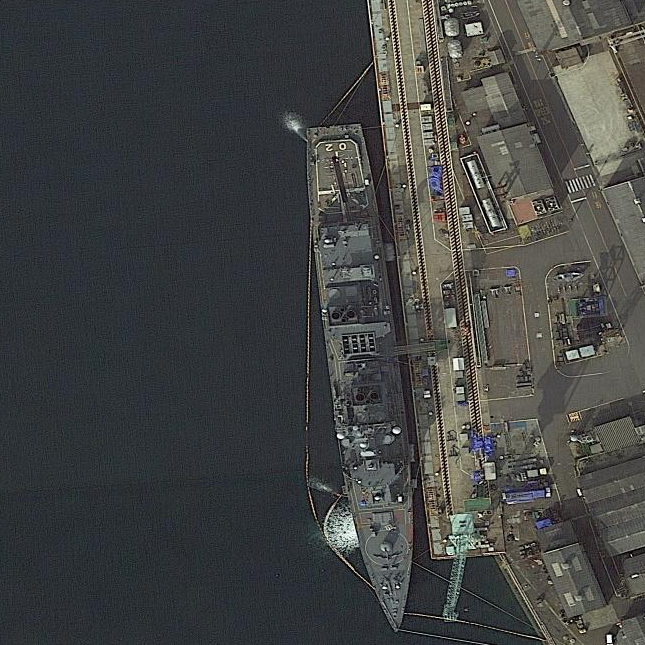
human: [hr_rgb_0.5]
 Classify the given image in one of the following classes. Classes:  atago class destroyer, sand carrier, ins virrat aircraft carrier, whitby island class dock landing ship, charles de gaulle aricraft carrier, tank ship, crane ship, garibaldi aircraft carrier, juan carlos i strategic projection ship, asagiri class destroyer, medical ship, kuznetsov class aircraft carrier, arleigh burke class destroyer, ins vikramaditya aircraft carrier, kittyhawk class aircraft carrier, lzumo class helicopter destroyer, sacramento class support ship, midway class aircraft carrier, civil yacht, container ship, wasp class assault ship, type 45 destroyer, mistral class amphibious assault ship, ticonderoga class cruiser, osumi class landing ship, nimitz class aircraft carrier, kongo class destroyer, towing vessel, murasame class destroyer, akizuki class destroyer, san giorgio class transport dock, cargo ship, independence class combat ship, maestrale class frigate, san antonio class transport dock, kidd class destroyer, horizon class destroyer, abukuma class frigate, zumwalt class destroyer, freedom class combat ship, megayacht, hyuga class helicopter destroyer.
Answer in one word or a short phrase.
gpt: Murasame class destroyer